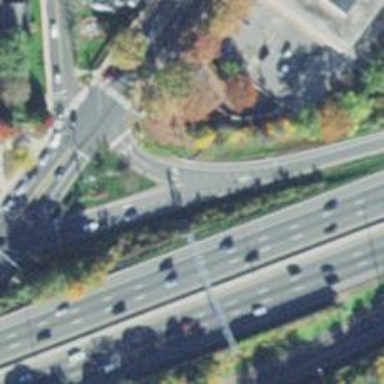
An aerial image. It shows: Motorway link.